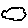
Label: cloud